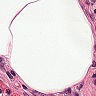
Metastatic tissue present: no